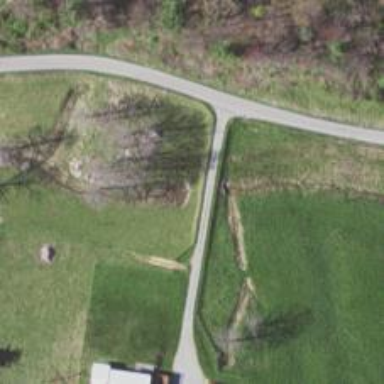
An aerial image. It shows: Culvert tunnel.